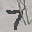
Label: 7